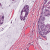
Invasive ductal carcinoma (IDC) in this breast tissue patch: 1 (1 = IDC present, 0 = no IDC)